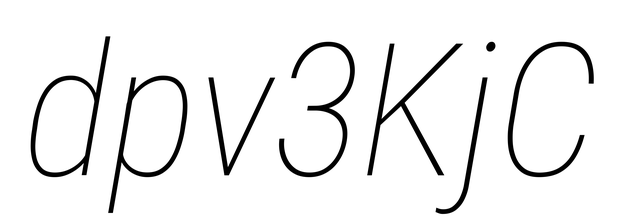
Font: Roboto-Italic_Condensed_Thin_Italic